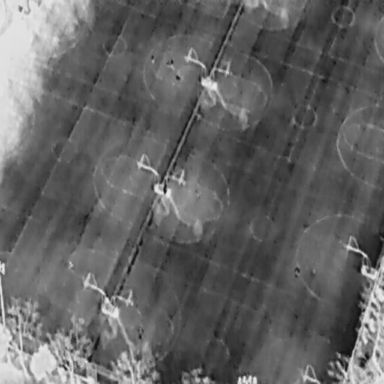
There are three People in the infrared image.